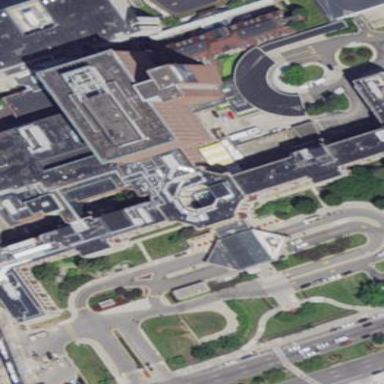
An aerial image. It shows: Hospital building.